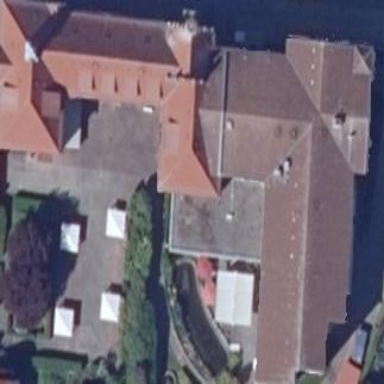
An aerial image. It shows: Building.